Question: I have a problem in CodeIgniter. Previously when I have submitted a form which was uploaded in the server it run properly. But now I uploaded the same form in the server and while running it is giving 1048 error number.
The same form is running fine in the local host. But error is coming when I uploading the same in Server saying fields are NULL. But code is ok.
Screenshot:

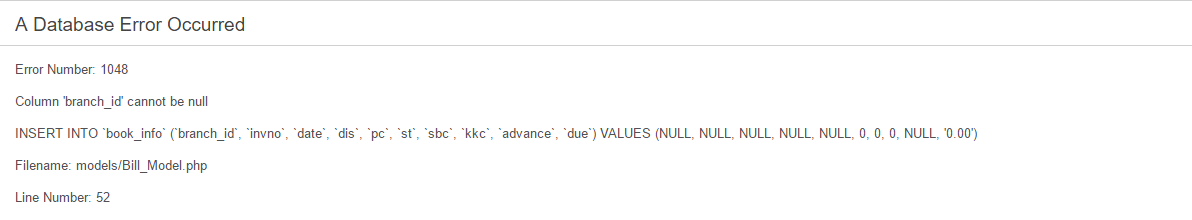
Answer: There must be miss configuration or MySQLi version issue. In latest version it asks to define default value of each column.
It can be handled, if you have WHMCS access.